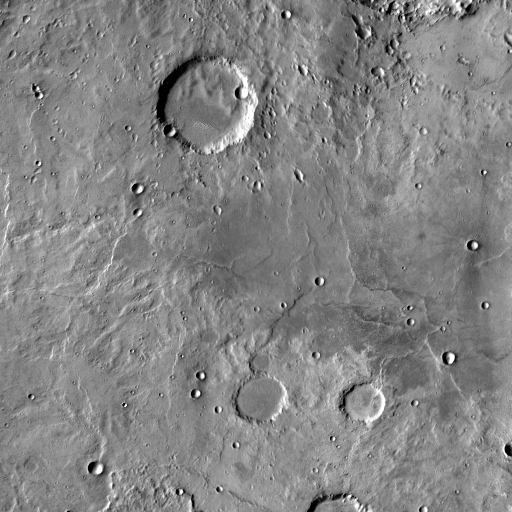
Crater classes present: Background, Other, Buried, Secondary